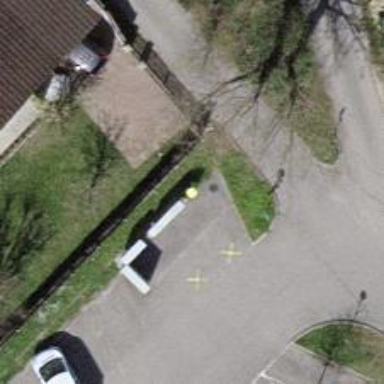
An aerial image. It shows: Post box.